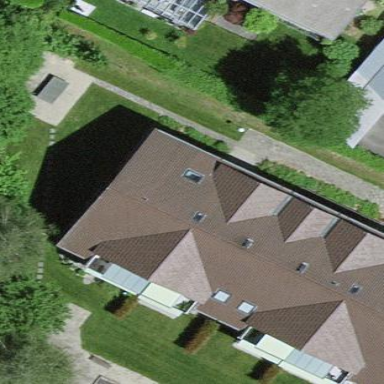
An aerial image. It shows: Terrace building.